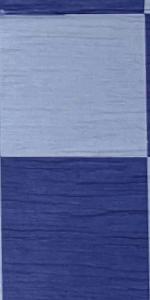
Label: Empty